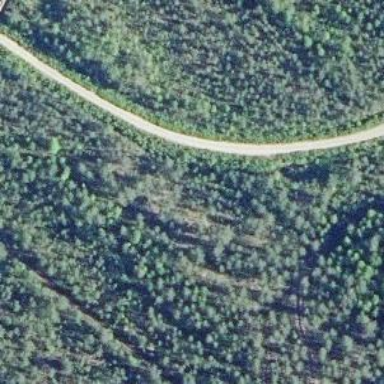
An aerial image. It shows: Unclassified road.